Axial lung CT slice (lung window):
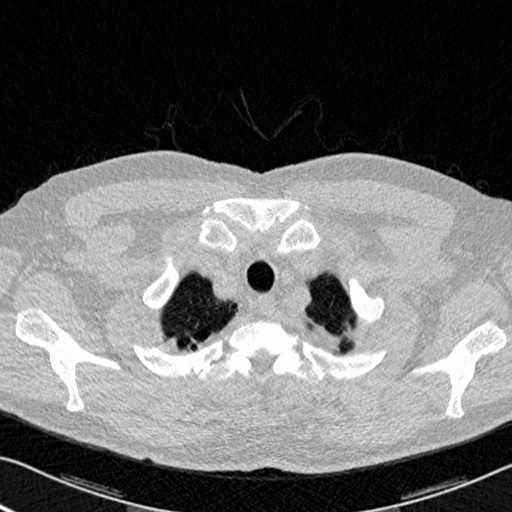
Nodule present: no